Field crop: maize
Growth stage: 1
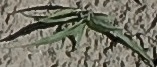
Species: sorghum